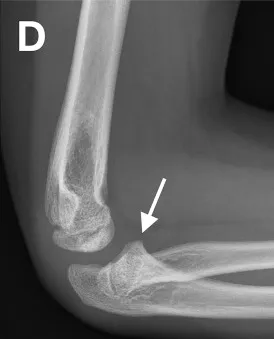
(B, C) Radiographs of the right and left knee of patient III:1 showing laterally dislocated hypoplastic patella (arrows).
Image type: radiology (x_ray)